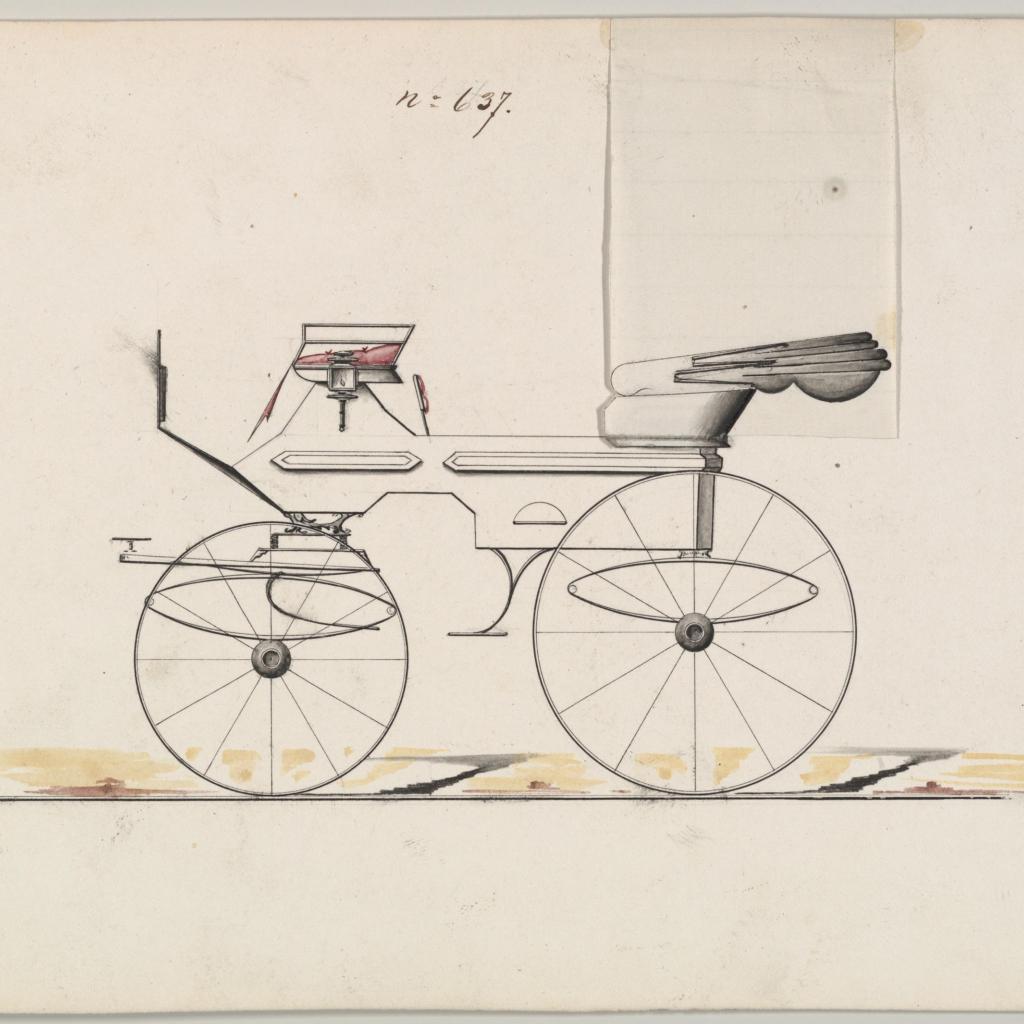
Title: Design for Vis-à-vis, no. 637
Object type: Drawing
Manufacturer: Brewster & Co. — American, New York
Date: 1850–70
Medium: Pen and black ink, watercolor and gouache
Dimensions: sheet: 6 1/4 x 9 1/8 in. (15.9 x 23.2 cm)
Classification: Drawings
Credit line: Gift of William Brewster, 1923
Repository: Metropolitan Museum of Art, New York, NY